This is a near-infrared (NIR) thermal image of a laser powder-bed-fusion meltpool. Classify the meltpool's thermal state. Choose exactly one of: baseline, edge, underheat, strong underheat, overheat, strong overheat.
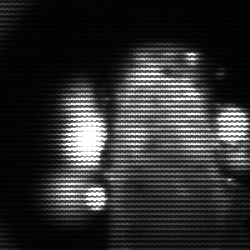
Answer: strong underheat